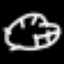
Label: clock